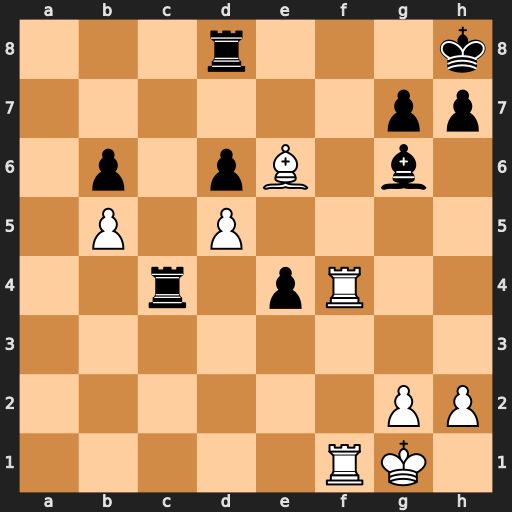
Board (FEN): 3r3k/6pp/1p1pB1b1/1P1P4/2r1pR2/8/6PP/5RK1
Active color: w
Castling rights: -
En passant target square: -
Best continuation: Rf8+ Rxf8 Rxf8#